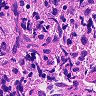
Metastatic tissue present: no